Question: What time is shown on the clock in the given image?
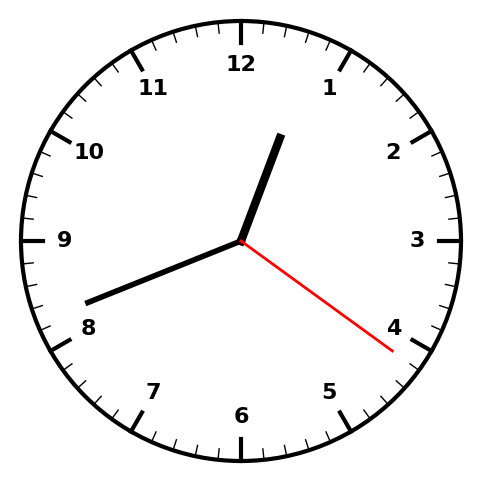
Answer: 12:41:21